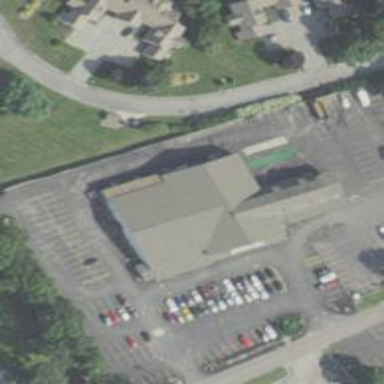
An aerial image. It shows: Fitness center building.